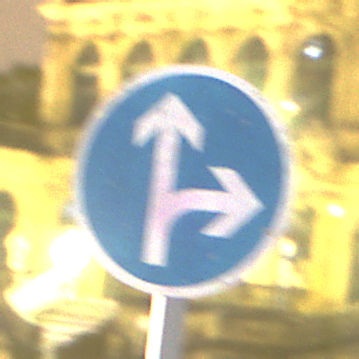
Verkehrszeichen: VorgeschriebeneFahrtrichtungGeradeausOderRechts
Umgebung: Outdoor, Urban
Tageszeit: Night
Wetter: Overcast
Licht: Artificial
Jahreszeit: NotSpecified
Kontrast: HighContrast